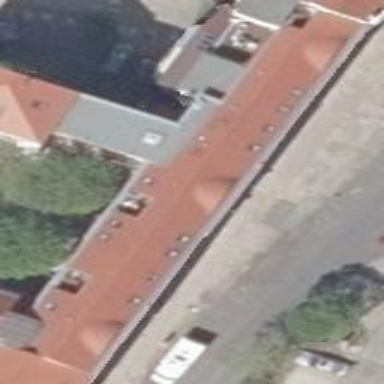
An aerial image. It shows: Historic residential building with gabled roof covered in red roof tiles. The architecture style is baroque.